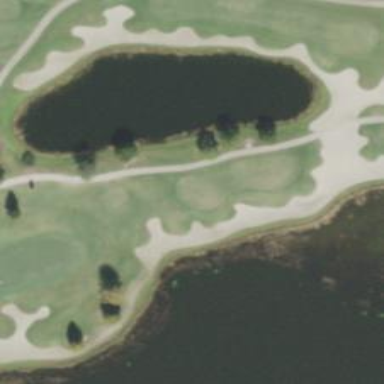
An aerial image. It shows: Golf bunker filled with natural sand.